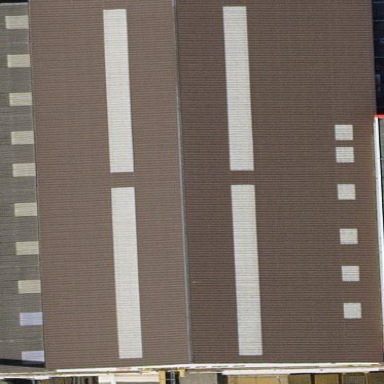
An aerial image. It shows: Industrial building.